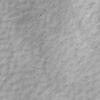
Label: not_dusty